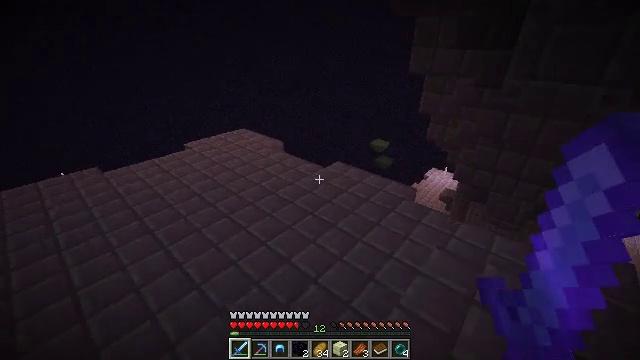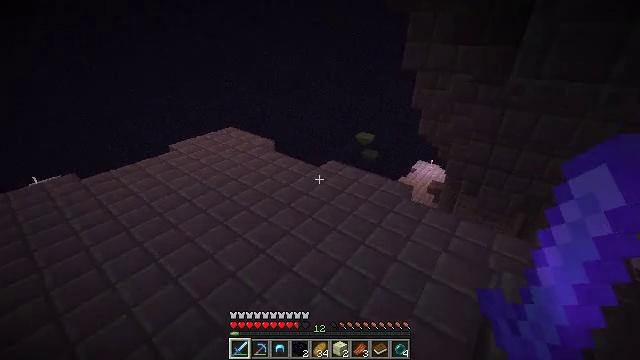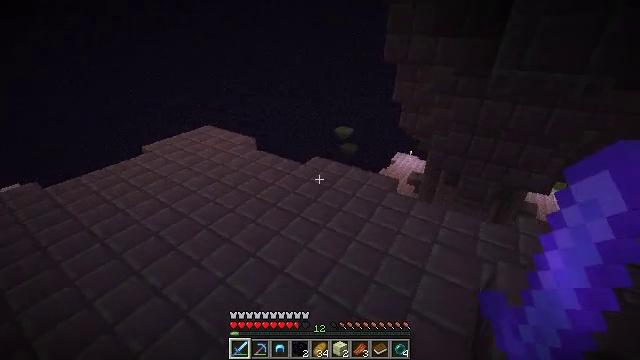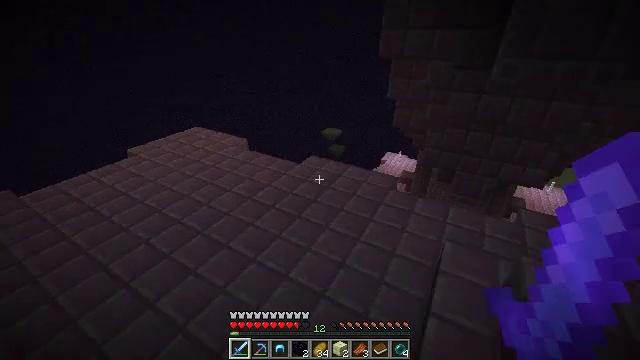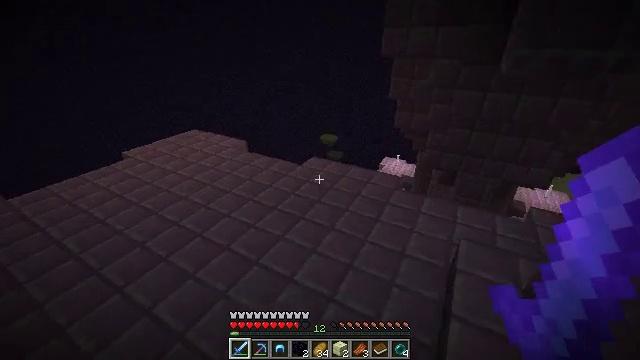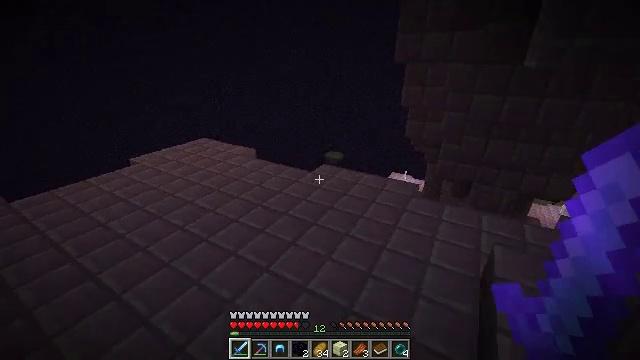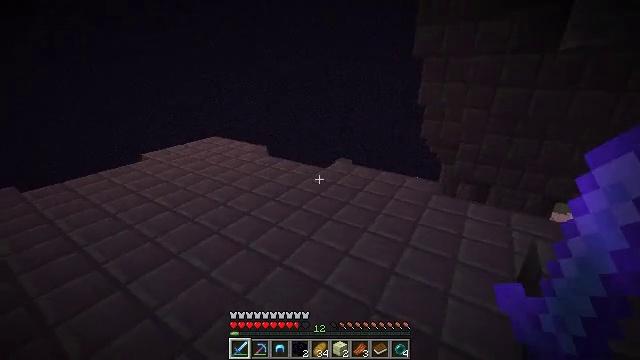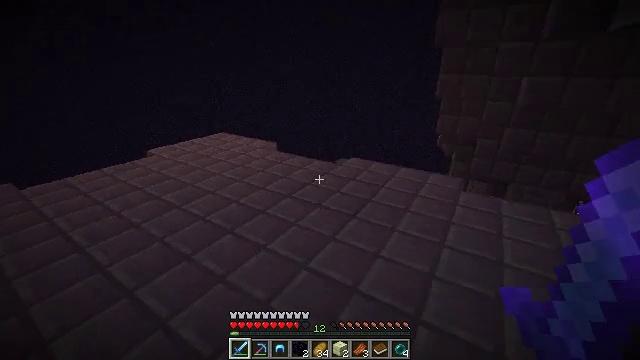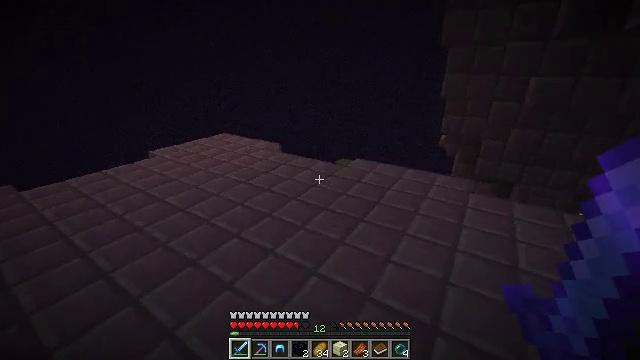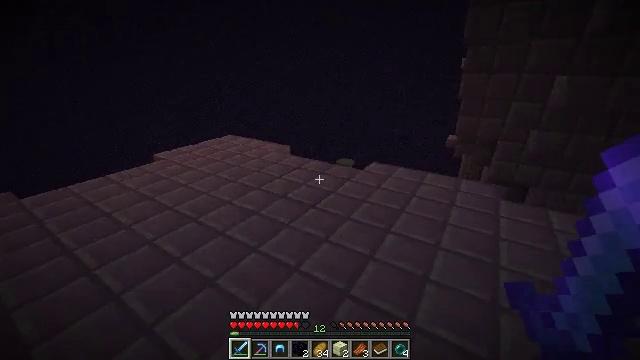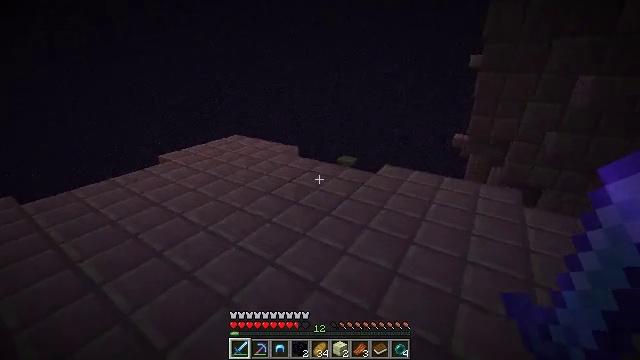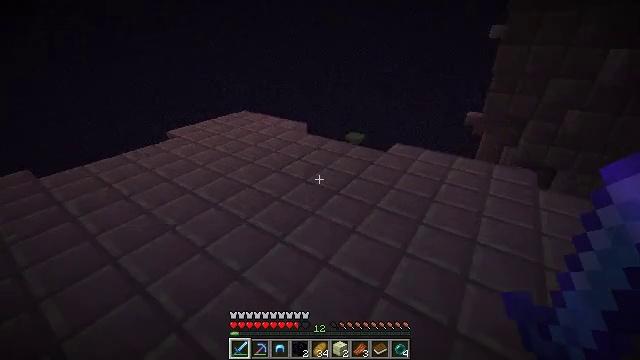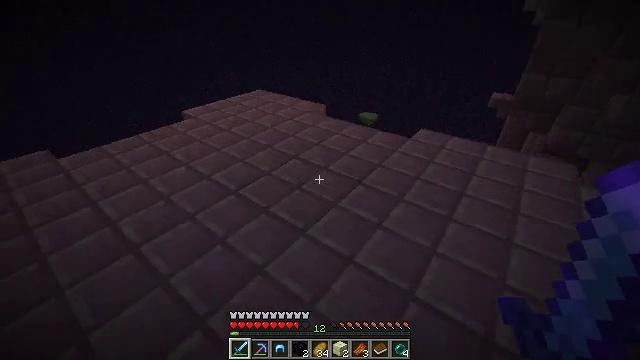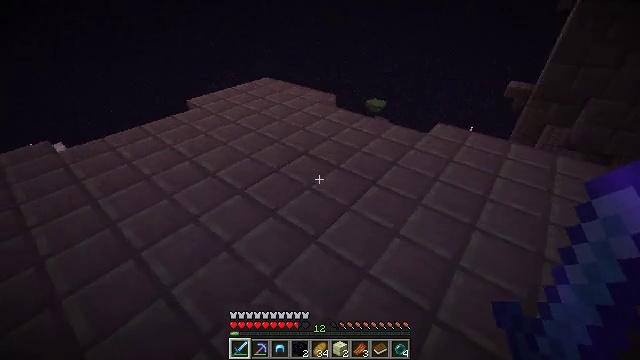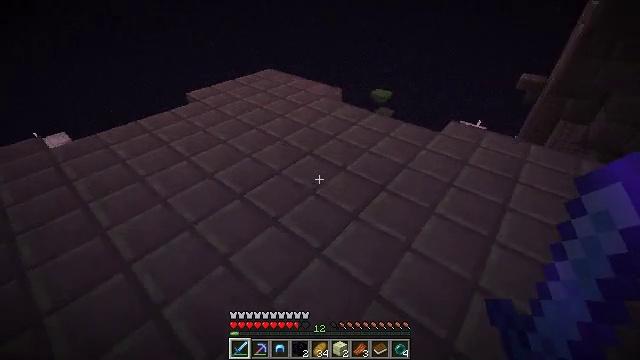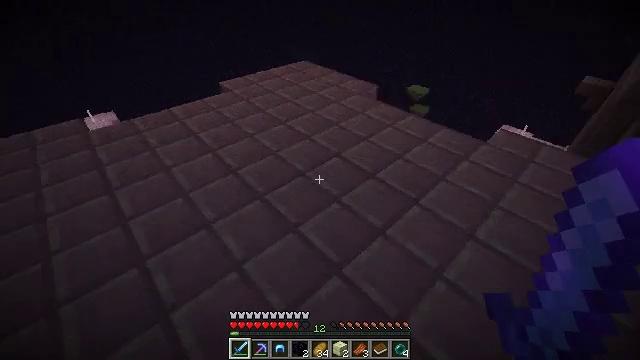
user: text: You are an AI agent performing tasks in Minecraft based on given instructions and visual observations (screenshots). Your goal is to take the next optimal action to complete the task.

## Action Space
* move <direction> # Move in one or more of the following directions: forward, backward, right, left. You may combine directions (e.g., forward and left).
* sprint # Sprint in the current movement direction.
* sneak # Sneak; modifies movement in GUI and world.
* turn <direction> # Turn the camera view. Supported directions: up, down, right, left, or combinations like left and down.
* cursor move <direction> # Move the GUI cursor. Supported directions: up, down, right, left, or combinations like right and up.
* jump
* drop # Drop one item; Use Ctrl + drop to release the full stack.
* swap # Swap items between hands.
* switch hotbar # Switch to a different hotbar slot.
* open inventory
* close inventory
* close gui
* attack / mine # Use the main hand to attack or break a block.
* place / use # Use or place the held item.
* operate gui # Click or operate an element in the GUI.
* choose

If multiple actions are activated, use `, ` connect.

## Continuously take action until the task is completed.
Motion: motion action
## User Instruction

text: Collect purpur pillar from the End city.
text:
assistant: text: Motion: move forward and move left, turn right and down
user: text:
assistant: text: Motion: move forward and move left, turn right and down
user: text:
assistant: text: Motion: move forward and move left, turn right
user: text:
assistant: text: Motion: move forward and move left, turn up
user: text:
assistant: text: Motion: move forward and move left, turn left and up
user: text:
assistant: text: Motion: move forward and move left, turn left and up
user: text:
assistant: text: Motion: move forward and move left
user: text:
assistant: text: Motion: move forward and move left
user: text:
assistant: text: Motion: move forward and move left
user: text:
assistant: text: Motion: move forward and move left
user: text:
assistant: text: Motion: move forward and move left, turn left and down
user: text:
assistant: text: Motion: move forward, turn left and down
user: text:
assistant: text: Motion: move forward, turn left and down
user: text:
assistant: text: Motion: move forward, turn down
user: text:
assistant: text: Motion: move forward, turn left and down
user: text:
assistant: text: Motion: move forward, turn left and up
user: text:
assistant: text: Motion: move forward, turn left and up
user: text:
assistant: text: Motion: move forward, turn left and up
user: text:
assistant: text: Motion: move forward, turn left
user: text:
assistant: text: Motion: move forward
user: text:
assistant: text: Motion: move forward, turn left and up
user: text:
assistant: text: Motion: move forward, turn left and up
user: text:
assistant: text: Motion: move forward, turn left
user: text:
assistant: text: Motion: move forward
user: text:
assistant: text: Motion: move forward
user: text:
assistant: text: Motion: move forward, turn right
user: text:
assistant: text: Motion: move forward, turn right and down
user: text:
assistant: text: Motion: move forward, turn right and down
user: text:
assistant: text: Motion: move forward, turn right and down
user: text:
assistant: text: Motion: move forward, turn right and down